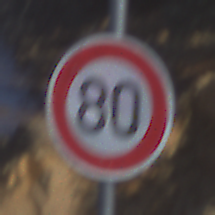
Verkehrszeichen: Geschwindigkeit80
Umgebung: Outdoor, Nature
Tageszeit: MorningAfternoon
Wetter: Clear
Licht: Natural
Jahreszeit: NotSpecified
Kontrast: HighContrast